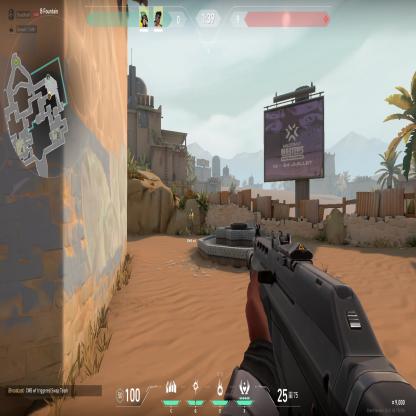
Label: teammate